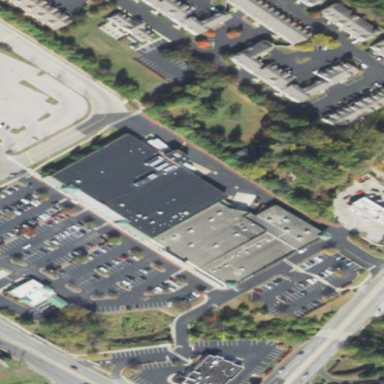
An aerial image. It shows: Building that houses supermarket.